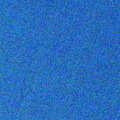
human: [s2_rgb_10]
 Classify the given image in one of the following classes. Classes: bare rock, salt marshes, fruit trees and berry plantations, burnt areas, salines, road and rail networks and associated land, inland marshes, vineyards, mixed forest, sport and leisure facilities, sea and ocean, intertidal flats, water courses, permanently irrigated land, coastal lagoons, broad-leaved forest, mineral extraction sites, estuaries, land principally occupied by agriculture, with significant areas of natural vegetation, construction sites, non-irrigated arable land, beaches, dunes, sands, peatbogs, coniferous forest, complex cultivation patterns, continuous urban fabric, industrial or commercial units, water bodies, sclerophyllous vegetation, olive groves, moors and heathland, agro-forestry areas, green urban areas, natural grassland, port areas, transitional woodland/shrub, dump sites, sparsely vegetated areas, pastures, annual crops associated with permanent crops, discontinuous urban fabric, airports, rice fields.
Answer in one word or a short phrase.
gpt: sea and ocean